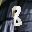
Label: 8